Question: This is similar to my previous question <URL>
I figured out how to reassign a 'f.inputs' but how would i go about reassigning the display of the data when viewing an item...
e.g:

Public Git Repo: <URL>
Snippet of code i have in my 'fillups.rb'
'''
ActiveAdmin.register Fillup do
form do |f|
f.inputs do
f.input :car, :collection => Car.all.map{ |car| [car.description, car.id] }
f.input :comment
f.input :cost
f.input :mileage
f.input :gallons
f.buttons
end
end
end
'''
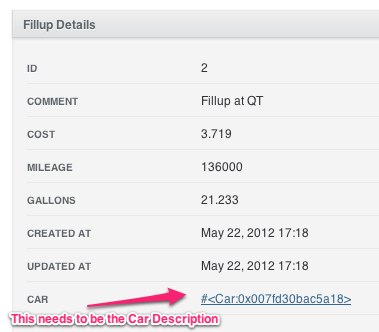
Answer: Modify the 'show' action
'''
ActiveAdmin.register Fillup do
# ... other stuff
show do
attributes_table do
# add your other rows
row :id
row :car do |fillup|
link_to fillup.car.description, admin_car_path(fillup.car)
end
end
end
end
'''